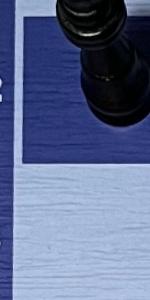
Label: Empty